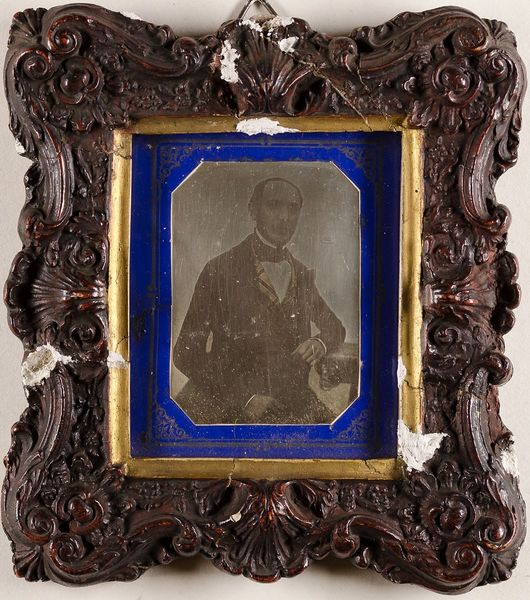
Titel: Johann Ludwig Schulze (1813-1876), Hamburg um 1850
Standort: Hamburg
Institution: Museum für Kunst und Gewerbe Hamburg
Schlagwörter: mann, portrait, figur, foto, fotografie, photographie, photo, gerahmt, lichtbild, daguerreotypie, bildwerke, angewandte und bildende kunst, hessische systematik, porträt, porträtfotografie, porträtphotographie, hüftbild